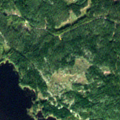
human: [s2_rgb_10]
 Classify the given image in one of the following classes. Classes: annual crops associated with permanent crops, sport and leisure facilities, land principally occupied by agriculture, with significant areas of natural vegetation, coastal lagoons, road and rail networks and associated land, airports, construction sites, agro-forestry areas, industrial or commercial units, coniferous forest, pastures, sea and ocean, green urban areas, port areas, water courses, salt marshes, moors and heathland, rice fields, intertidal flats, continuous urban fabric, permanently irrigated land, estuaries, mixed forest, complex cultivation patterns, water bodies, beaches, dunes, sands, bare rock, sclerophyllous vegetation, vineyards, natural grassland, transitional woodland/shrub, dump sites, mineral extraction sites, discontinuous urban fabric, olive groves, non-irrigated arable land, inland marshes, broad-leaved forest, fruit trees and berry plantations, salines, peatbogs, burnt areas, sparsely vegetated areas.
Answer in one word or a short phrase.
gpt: coniferous forest, sea and ocean